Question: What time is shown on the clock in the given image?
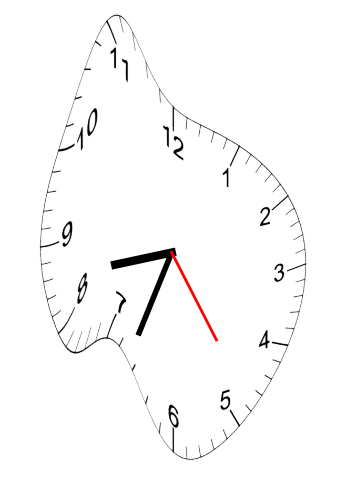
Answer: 08:33:24